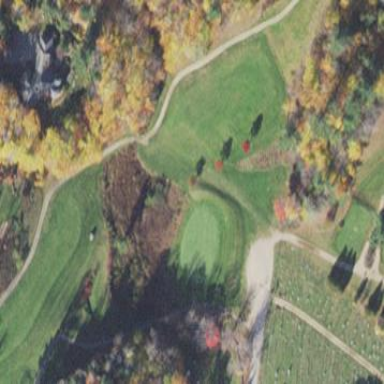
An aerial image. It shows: Grassy area designated as golf fairway.